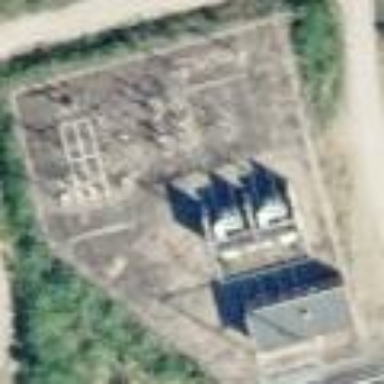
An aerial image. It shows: Power substation specializing in traction. It is enclosed by fence.